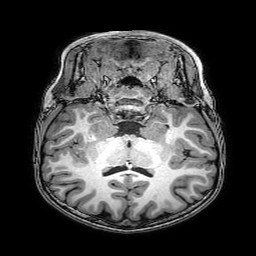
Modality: T1w
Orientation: sagittal
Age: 6
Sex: female
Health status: healthy